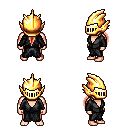
a pixel art fantasy rpg character, male body template, human, light skin, gray robe, teal pants, red ponytail hairstyle, gold helm, four views (front, back, left, right), 2x2 character sprite sheet, small pixel art, hard edges, no anti-aliasing